Question: What is the value of the measurement in the image?
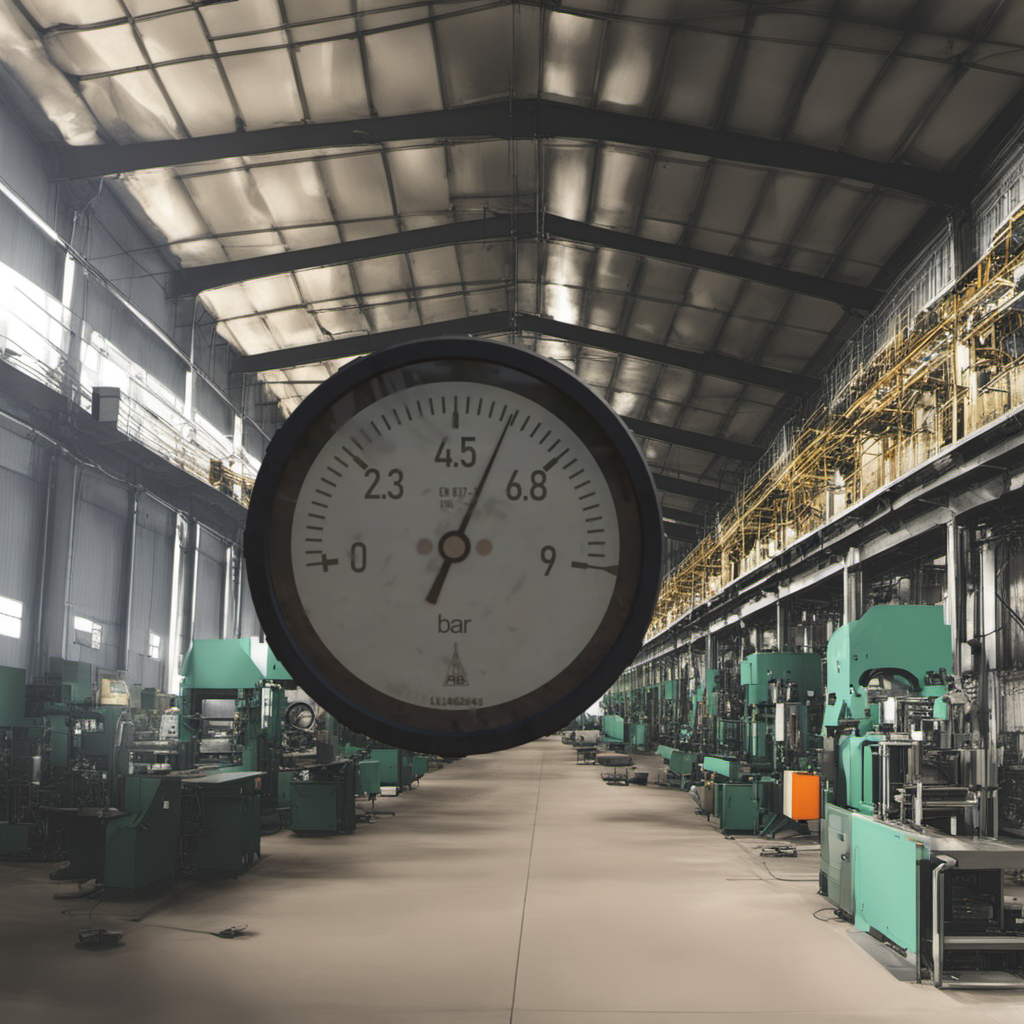
Answer: The result is 5.53
Question: What is the value range of the measurement in the image?
Answer: The range is from 0 to 9
Question: What is the minimum and maximum value range of the measurement in the image?
Answer: The minimum value is 0 and the maximum value is 9